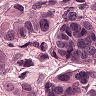
Metastatic tissue present: yes